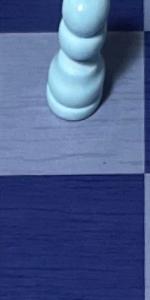
Label: Empty